Question: I'm following the <URL> in order to serve static files but I'm recieving error 404 in the development console. I'm using 'django.contrib.staticfiles', so static files should be automatically served. This is my setup:
Settings:
'''
STATIC_ROOT = ''
STATIC_URL = '/static/'
'''
Template header:
'''
{% load staticfiles %}
<link rel="stylesheet" href="{% static "css/app.css" %}">
'''
Directory tree:
'''
django_project
pps
\static
\css
app.css
emplates
index.html
'''
I can see in firefox console that the path to my file is correct:

So the problem must be that Django is not serving static files. I can't find what I'm missing. Any advice is more than welcome.
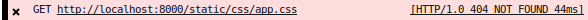
Answer: I was missing this line in my settings.py
'''
STATICFILES_DIRS = (os.path.join(os.path.dirname(__file__),'static'),)
'''
It looks it's mandatory, same as TEMPLATE_DIRS.